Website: crate-barrel
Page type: billing-address
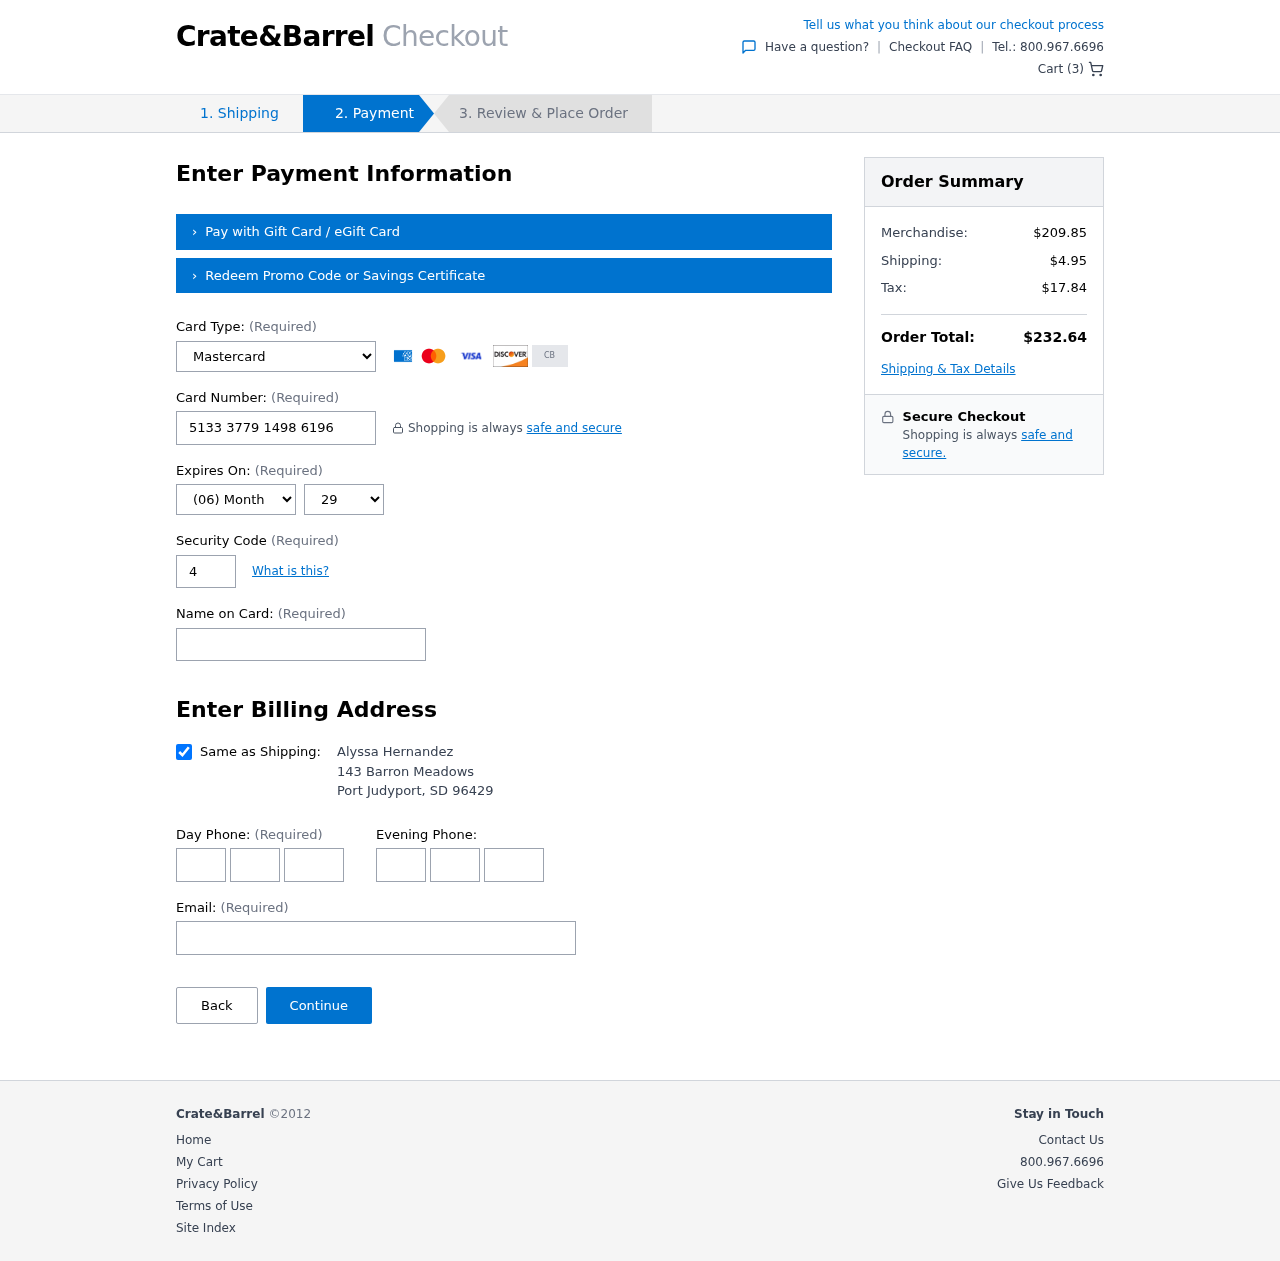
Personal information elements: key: PII_CARD_CVV
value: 447
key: PII_CARD_EXPIRY_MONTH
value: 06
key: PII_CARD_EXPIRY_YEAR
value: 29
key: PII_CARD_NUMBER
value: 5133 3779 1498 6196
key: PII_CARD_TYPE
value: Mastercard
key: PII_CITY
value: Port Judyport
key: PII_EMAIL
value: ahernandez@hotmail.com
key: PII_FULLNAME
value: Alyssa Hernandez
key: PII_PHONE_ALT_AREA
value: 815
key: PII_PHONE_ALT_PREFIX
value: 790
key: PII_PHONE_ALT_SUFFIX
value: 1369
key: PII_PHONE_AREA
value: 218
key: PII_PHONE_PREFIX
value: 420
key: PII_PHONE_SUFFIX
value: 8580
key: PII_POSTCODE
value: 96429
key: PII_STATE_ABBR
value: SD
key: PII_STREET
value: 143 Barron Meadows
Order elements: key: ORDER_NUM_ITEMS
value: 3
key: ORDER_SUBTOTAL
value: $209.85
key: ORDER_SHIPPING_COST
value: $4.95
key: ORDER_TAX
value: $17.84
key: ORDER_TOTAL
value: $232.64